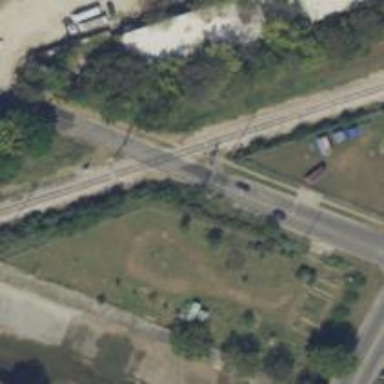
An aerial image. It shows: Railway level crossing.